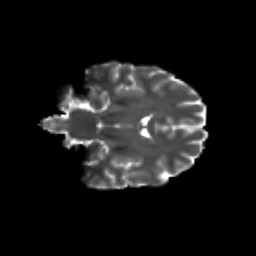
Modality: T2w
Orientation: coronal
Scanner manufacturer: siemens
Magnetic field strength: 3 T
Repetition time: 9.2 s
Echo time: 0.084 s